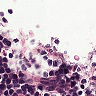
Metastatic tissue present: no